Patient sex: F
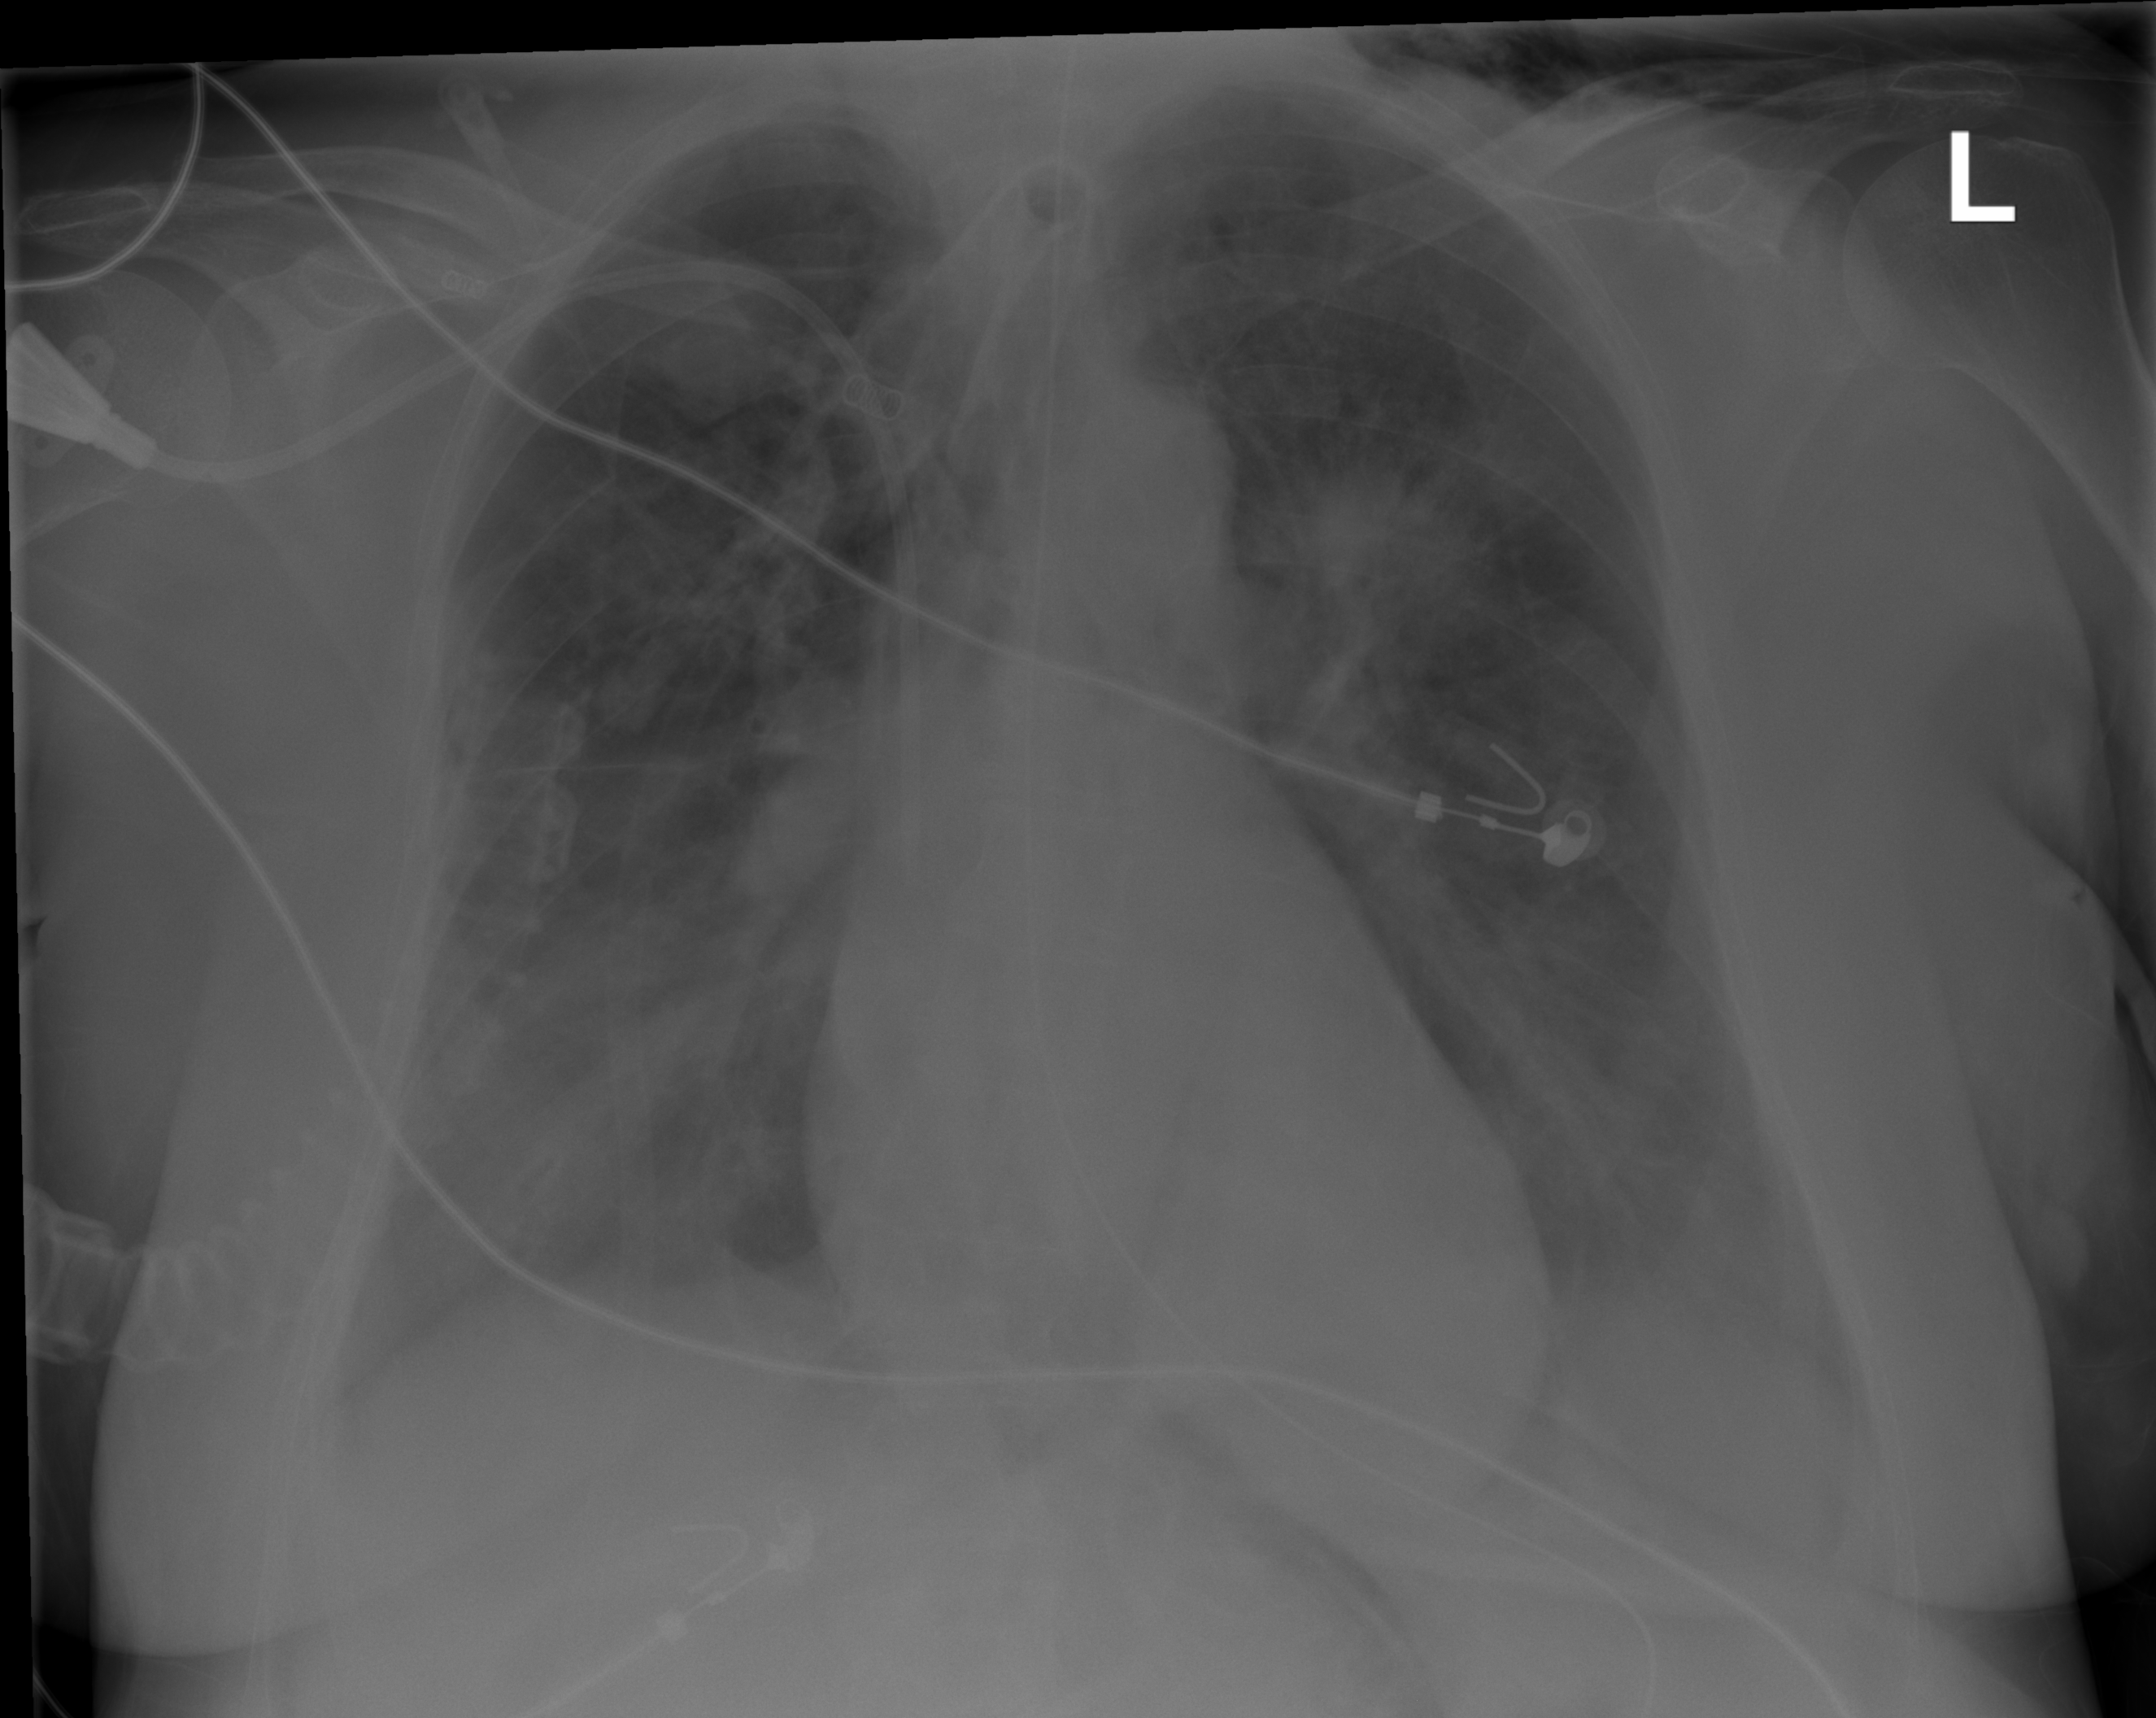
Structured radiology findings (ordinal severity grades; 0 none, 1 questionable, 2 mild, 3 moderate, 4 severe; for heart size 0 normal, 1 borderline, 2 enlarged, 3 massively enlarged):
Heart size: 0
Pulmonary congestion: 3
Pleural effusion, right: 2
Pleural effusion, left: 2
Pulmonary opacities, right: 3
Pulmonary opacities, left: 3
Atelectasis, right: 3
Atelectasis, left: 3